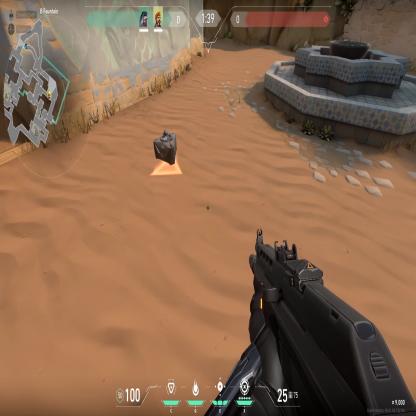
Label: dropped spike